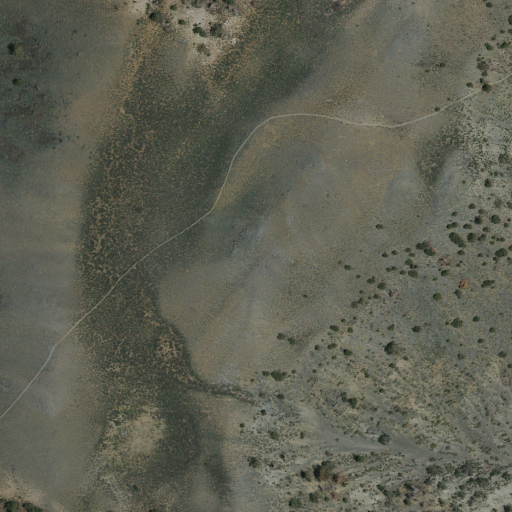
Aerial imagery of plain(s) in California named Arcane Meadows containing shrub, evergreen forest, and mixed forest